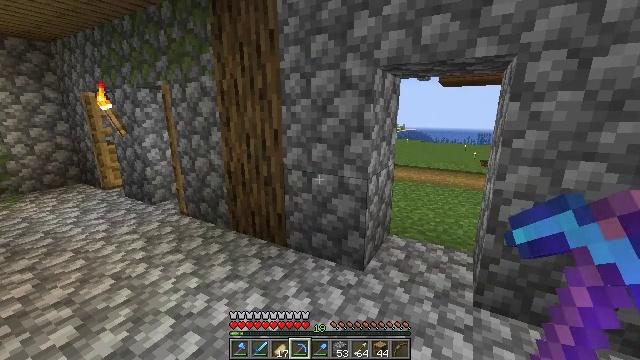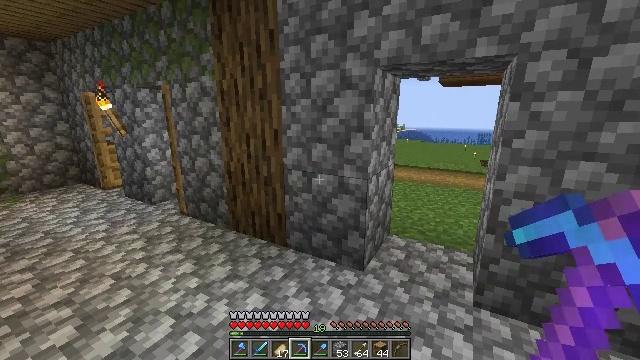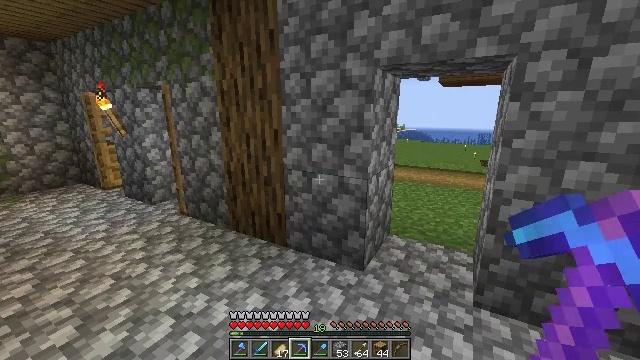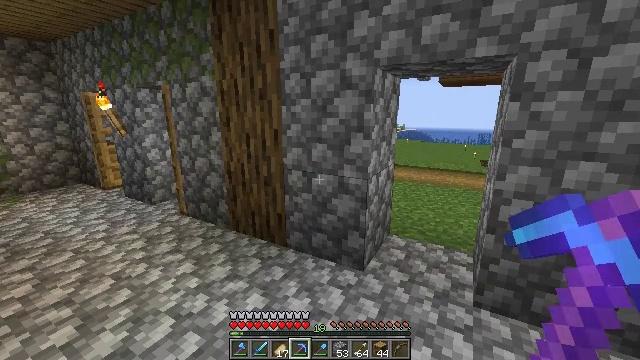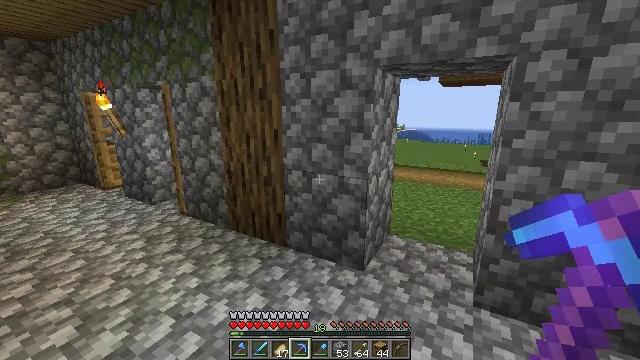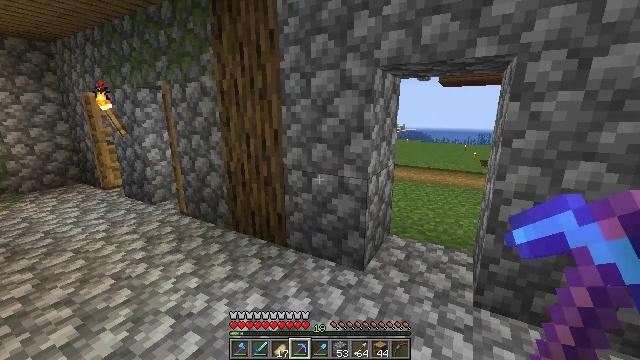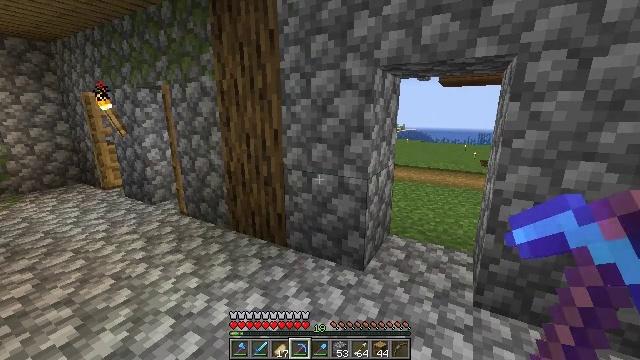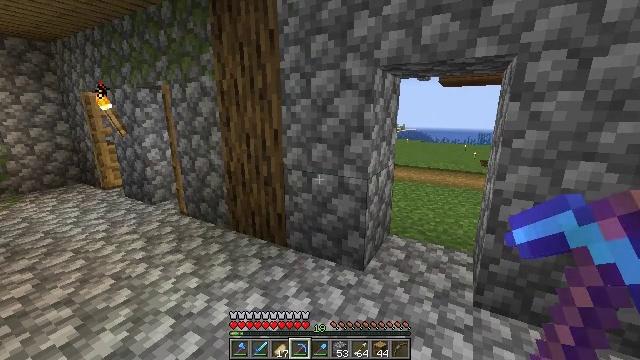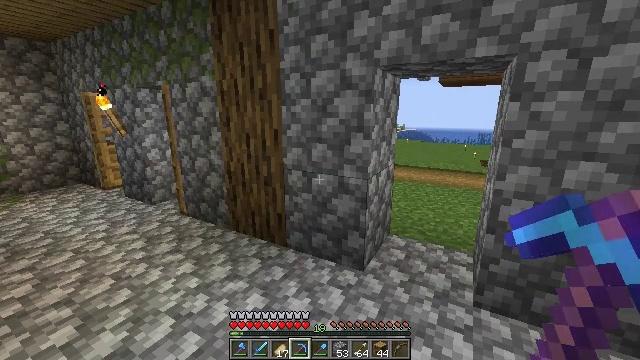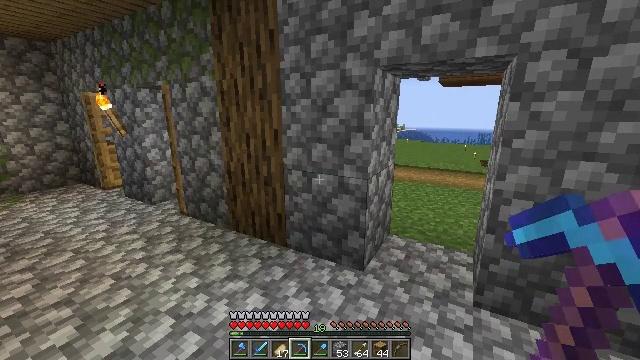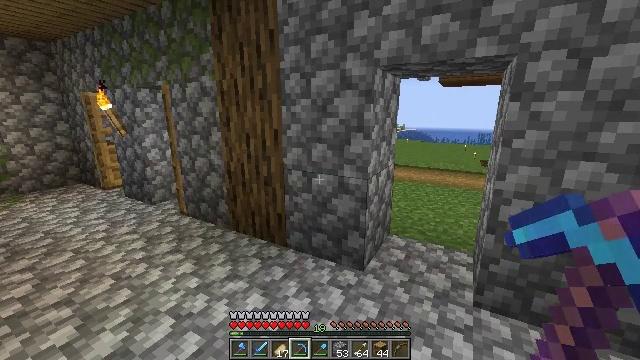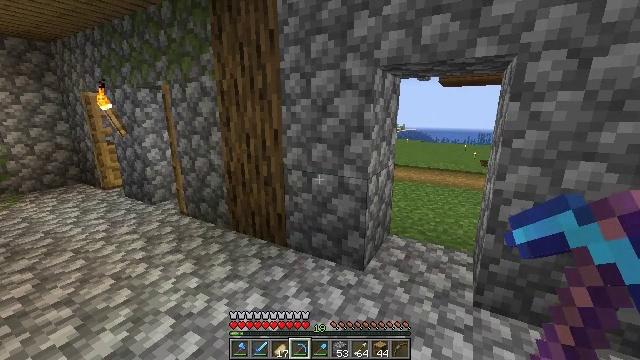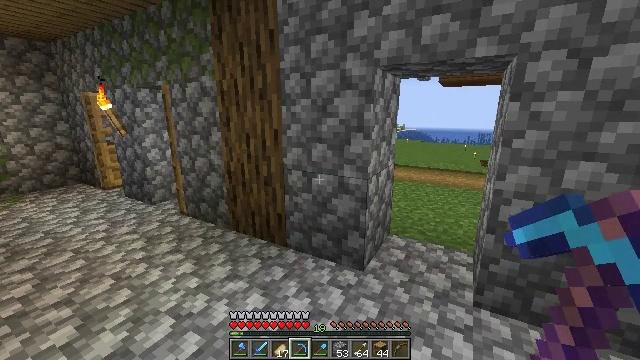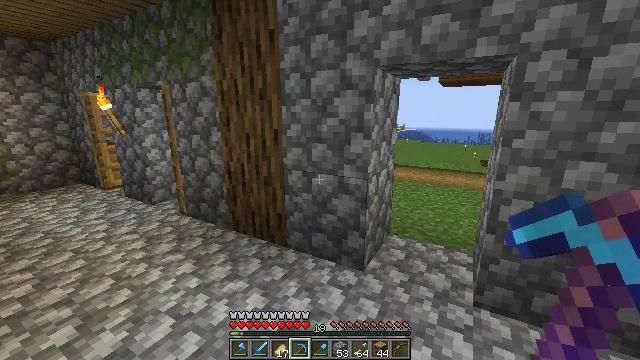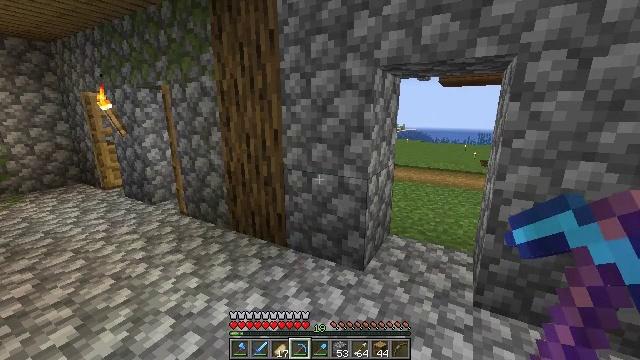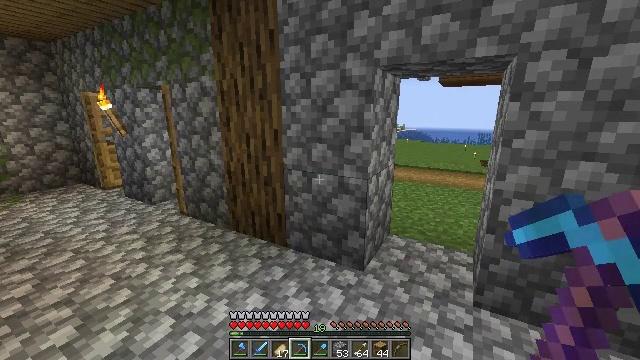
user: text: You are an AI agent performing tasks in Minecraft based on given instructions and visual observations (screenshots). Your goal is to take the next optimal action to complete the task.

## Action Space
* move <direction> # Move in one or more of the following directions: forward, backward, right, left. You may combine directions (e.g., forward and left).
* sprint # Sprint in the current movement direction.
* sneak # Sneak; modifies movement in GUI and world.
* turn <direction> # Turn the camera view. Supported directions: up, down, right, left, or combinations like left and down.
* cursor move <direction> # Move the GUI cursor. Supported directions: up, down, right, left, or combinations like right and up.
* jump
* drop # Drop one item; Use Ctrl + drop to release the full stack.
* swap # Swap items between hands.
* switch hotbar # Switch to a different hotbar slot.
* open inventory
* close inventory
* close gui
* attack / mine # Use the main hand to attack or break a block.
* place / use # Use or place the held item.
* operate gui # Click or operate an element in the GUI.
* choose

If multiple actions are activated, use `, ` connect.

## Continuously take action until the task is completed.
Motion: motion action
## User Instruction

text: Break the oak door to remove it.
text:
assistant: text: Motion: no_op
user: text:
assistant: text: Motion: no_op
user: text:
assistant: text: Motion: no_op
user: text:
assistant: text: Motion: no_op
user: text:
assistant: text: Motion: no_op
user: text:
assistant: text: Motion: no_op
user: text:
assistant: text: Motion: no_op
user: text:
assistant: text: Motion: no_op
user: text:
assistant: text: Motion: no_op
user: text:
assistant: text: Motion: no_op
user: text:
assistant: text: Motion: no_op
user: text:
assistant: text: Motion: no_op
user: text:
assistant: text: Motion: no_op
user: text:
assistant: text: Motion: no_op
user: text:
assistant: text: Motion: no_op
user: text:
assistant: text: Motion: no_op
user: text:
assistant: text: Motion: no_op
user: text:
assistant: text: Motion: no_op
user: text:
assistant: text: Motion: no_op
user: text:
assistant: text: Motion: no_op
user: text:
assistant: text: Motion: no_op
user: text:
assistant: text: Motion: no_op
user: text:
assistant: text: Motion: no_op
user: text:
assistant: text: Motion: no_op
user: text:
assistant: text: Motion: no_op
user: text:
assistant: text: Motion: no_op
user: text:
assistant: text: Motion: no_op
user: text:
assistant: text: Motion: no_op
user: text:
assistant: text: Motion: no_op
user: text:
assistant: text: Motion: no_op